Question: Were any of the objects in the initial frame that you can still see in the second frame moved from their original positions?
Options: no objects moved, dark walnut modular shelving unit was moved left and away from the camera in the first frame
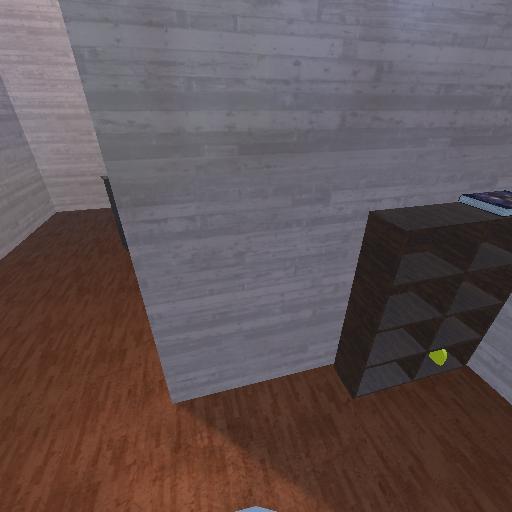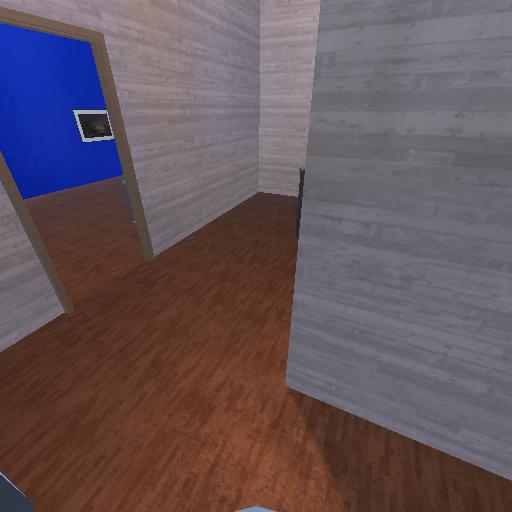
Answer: no objects moved